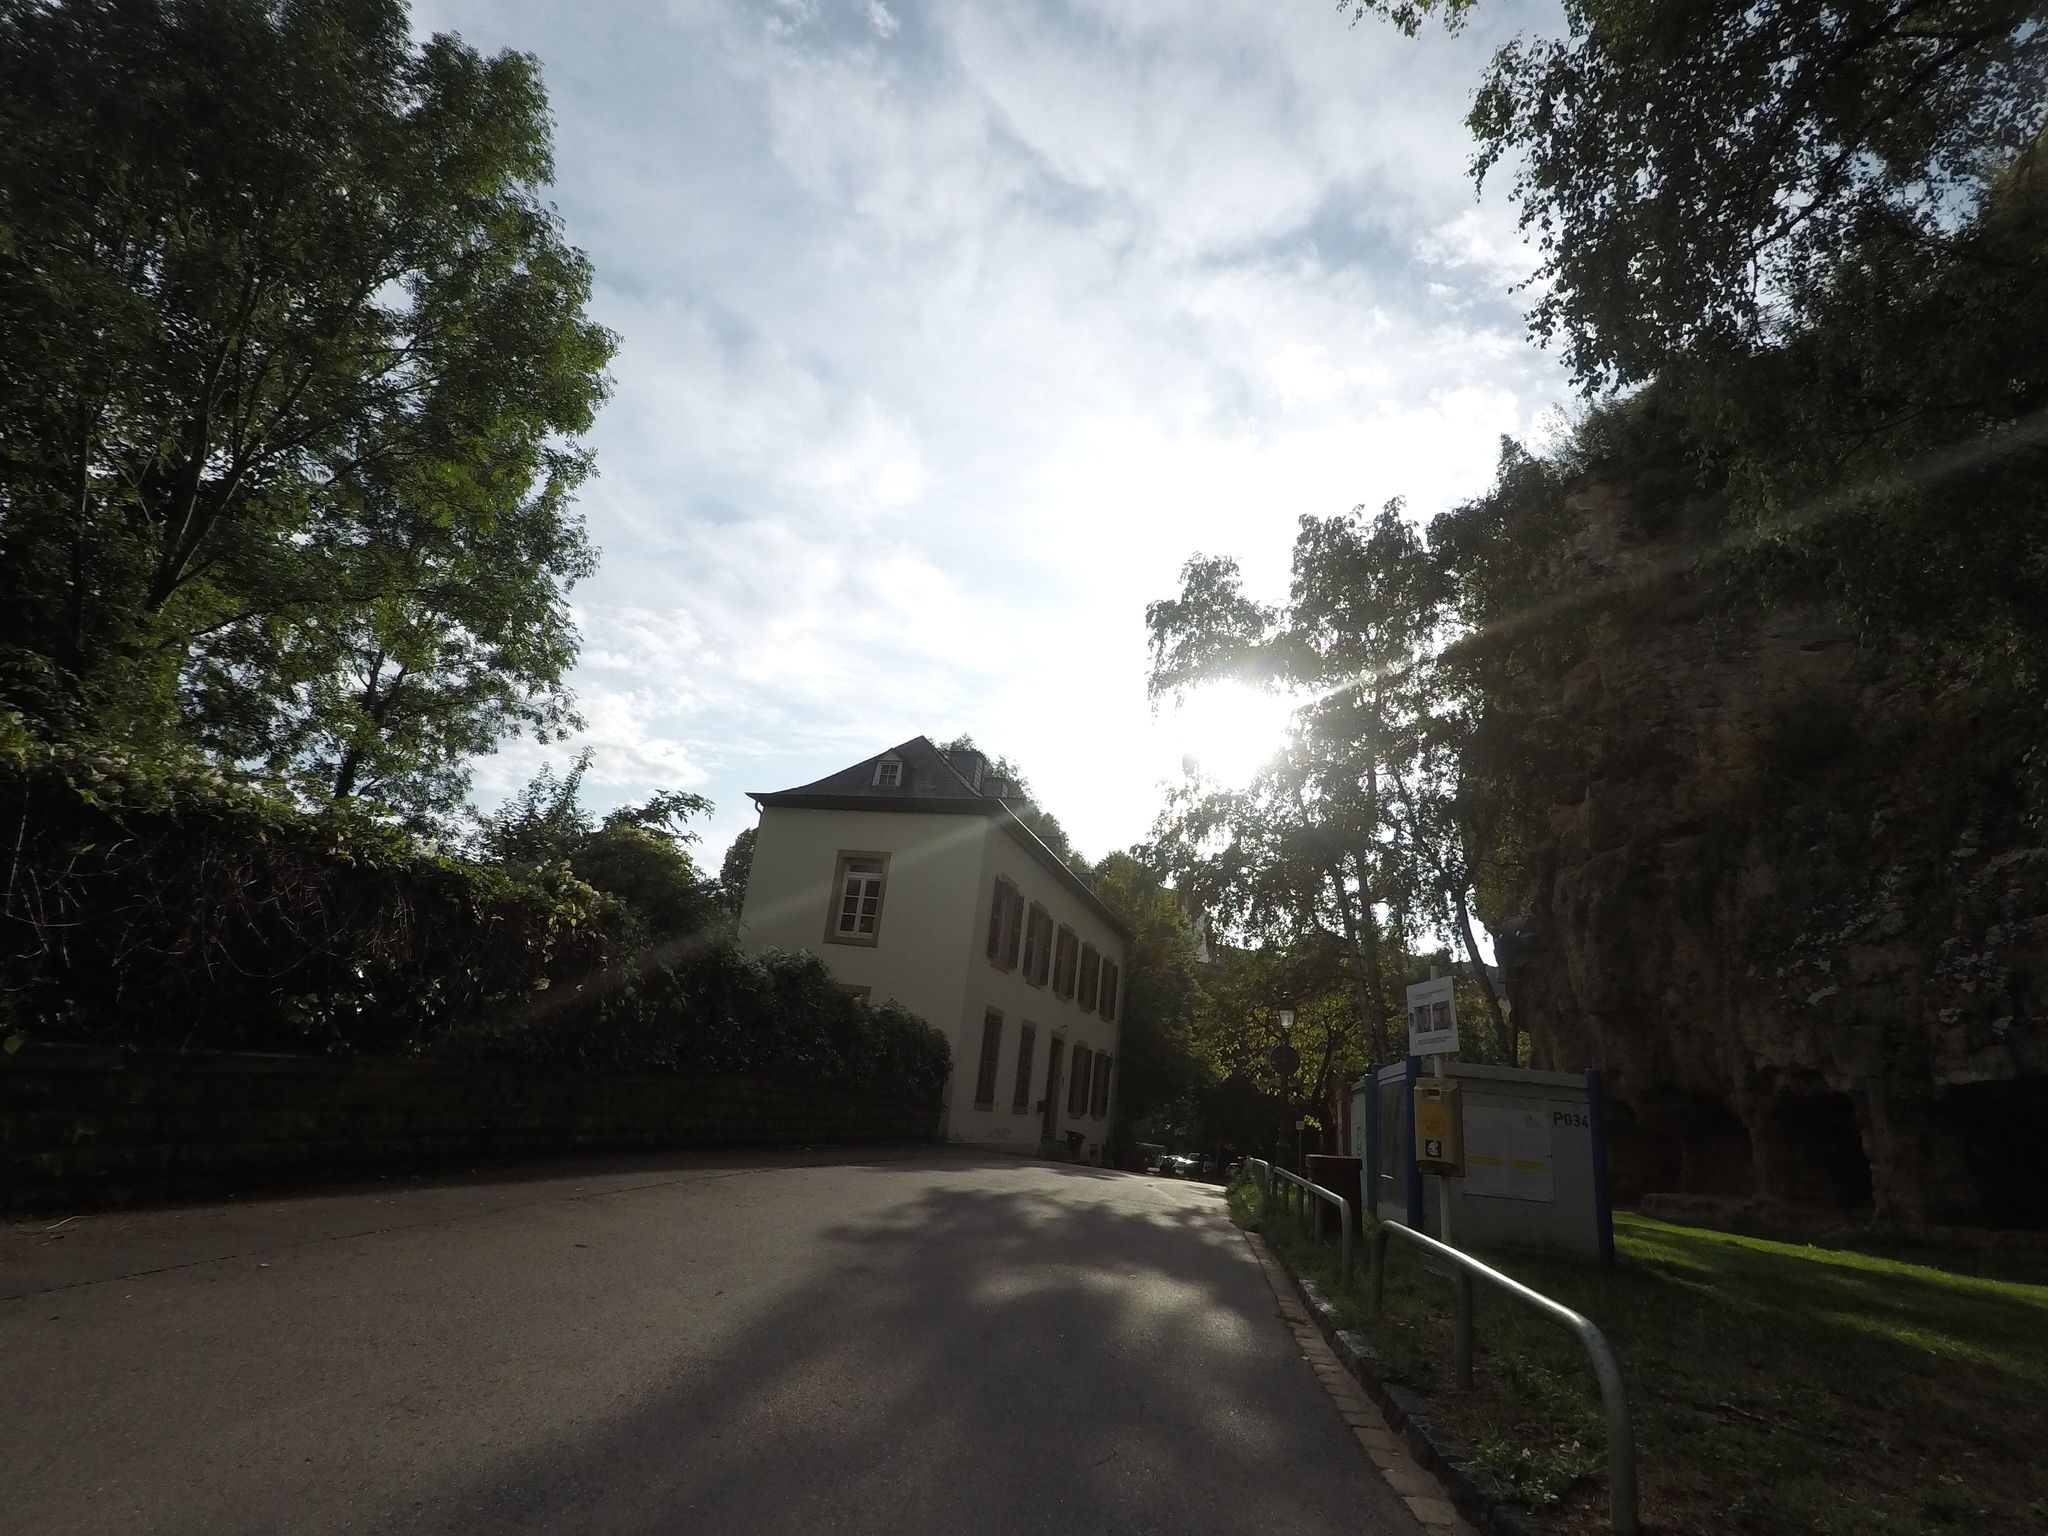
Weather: cloudy
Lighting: day
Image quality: good
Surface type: driving surface
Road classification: path, living_street
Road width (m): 2
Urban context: urban centre
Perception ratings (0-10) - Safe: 2.89, Lively: 6.76, Beautiful: 9.1, Boring: 8.44, Depressing: 2.43, Wealthy: 5.02